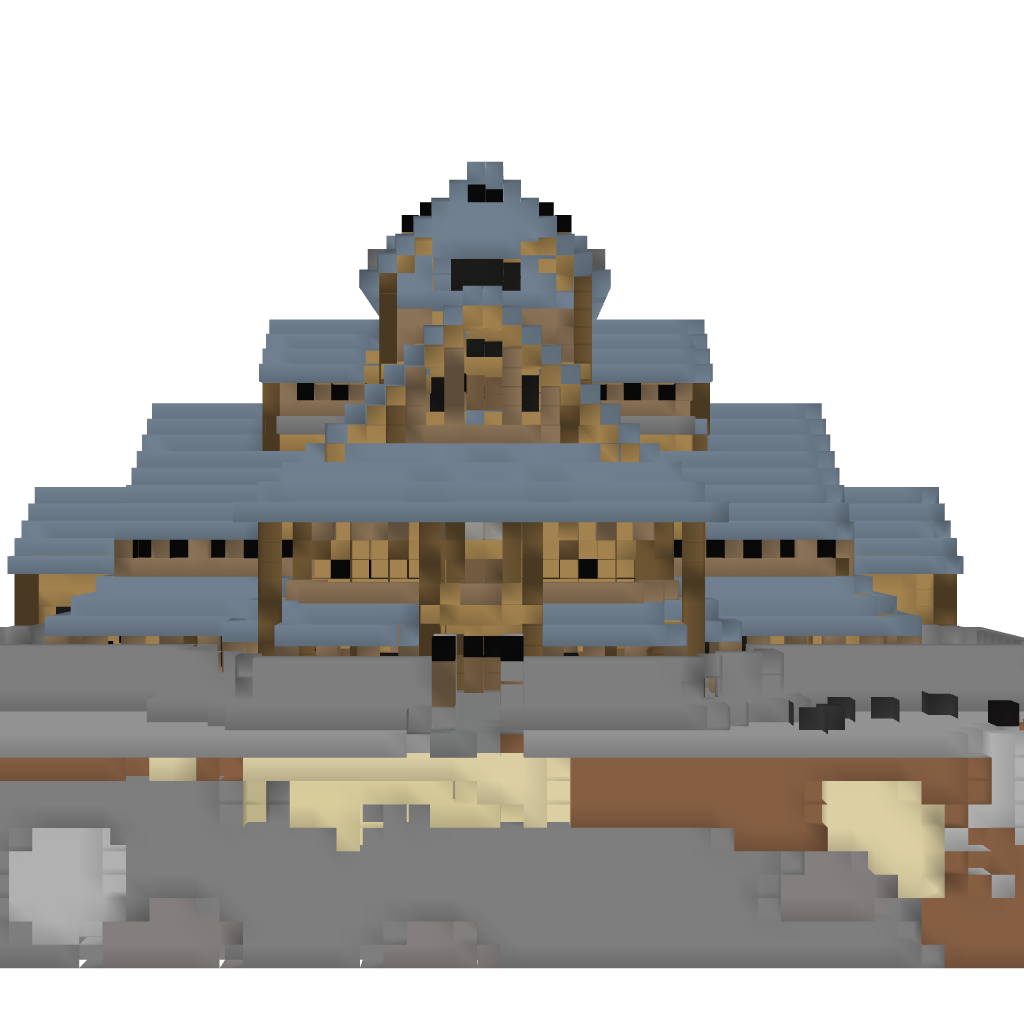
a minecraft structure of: Bighouse [Medieval]